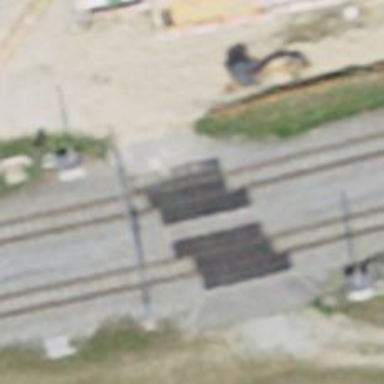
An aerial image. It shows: Level crossing along the railway.